Question: I'm trying to write a program in c that reads a mtx file (mtx stands for midi to text, it's actually a txt file) and stores only the information I need (specifically only the note-on/off and pitch-bend messages) here's an example:

the information that I need are: the timing (first number), the type (On, Off and Pb), the "n=" value and the "v=" value (in pitch-bend messages there's only the "v=" value). I'm not an expert in C language, I know the basics and I based my programming on <URL>.
Here's the code I wrote:
'''
FILE * read_from;
char status[3];
int u = 0;
int ctrl,ct;
read_from = fopen(nomesong, "r");
if (!read_from)
printf("NO WAY
");
else{
while (1){
ct = fscanf(read_from, "%d", array[u][0]);
if (ct == 1){
ctrl = fscanf(read_from, " %s", &status);
if (ctrl == 1){
if (status[1] == 'n'){
array[u][1] = 1;
fscanf(read_from, " ch=1 n=%d v=%d", array[u][2], array[u][3]);
}
else if (status[1] == 'f'){
array[u][1] = 0;
fscanf(read_from, " ch=1 n=%d v=%d", array[u][2], array[u][3]);
}
else if (status[1] == 'b'){
array[u][1] = 2;
fscanf(read_from, " ch=1 v=%d", array[u][3]);
}
}
else if (errno != 0) {
perror("scanf:");
break;
}
else {
printf("No match.
");
}
}
else if (errno != 0) {
perror("scanf:");
break;
}
else if (ctrl == EOF) {
break;
}
printf("%d %d %d %d
", array[u][0], array[u][1], array[u][2], array[u][3]);
u++;
}
}return;
'''
As output it prints four zeros per row (array[][] is initialized to 0) then starts spewing out random big numbers, then keeps printing zeros and then stops and VS (2013) emits the "Unhandled exeption" alert message. What am I doing wrong? Any help will be appreciated.
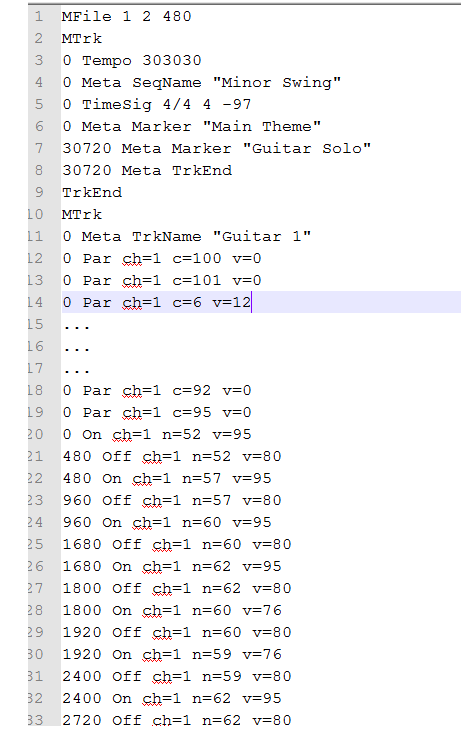
Answer: OP's code problems include:
1) Passing a variable, rather than an address of a variable in 'fscanf(read_from, " ch=1 n=%d v=%d", array[u][2], array[u][3]);'
2) Insufficient space reading '"Off"' with 'char status[3]; ... ctrl = fscanf(read_from, " %s", &status);'
The better approach is to not use 'fscanf()'. Read the line using 'fgets()' or 'getline()' and then scan using 'sscanf()', 'strtol()', etc.
'''
// Read line by line until EOF
while (fgets(buf, sizeof buf, read_from)) {
// Clear entry
memset(&array[u], 0, sizeof (array[u]));
if (3 == sscanf(buf, "%d Off ch=1 n=%d v=%d",
&array[u][0], &array[u][2], &array[u][3])) {
array[u][1] = 1;
} else if (3 == sscanf(buf, "%d On ch=1 n=%d v=%d",
&array[u][0], &array[u][2], &array[u][3])) {
array[u][1] = 0;
} else if (2 == sscanf(buf, "%d Pb ch=1 v=%d",
&array[u][0], &array[u][3])) {
array[u][1] = 2;
}
'''
Note: as 'ch=1' is likely not a constant '1', code could use '"%*d"' to scan and discard the 'ch' number.
'''
if (3 == sscanf(buf, "%d Off ch=%*d n=%d v=%d",
&array[u][0], &array[u][2], &array[u][3])) {
array[u][1] = 1;
}
'''